Question: How do I anti-alias text properly? Here is the image ...normal text saved to a .png is jaggedy..even if you select anti-alias when creating it. I don't know how they create this smoothness

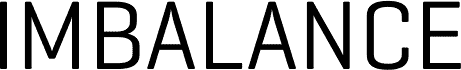
Answer: The "canonical" form of anti-aliasing is done by rasterizing at higher resolution than your target (e.g., at double the resolution in each dimension).
You then (in a virtual sense) overlay a grid on that at the target resolution. You count up the number of cells that have been filled, and pick your color based on that -- if all the cells are filled, you use the background color. If you none of the cells is filled, you use the background color. The crucial part: if some of the cells are filled, you pick a color in between the two, based on what percentage of those cells are filled. e.g., at 2x in each direction, with a black foreground and white background, you could pick black (all cells filled), white (no cells filled) or any of three intermediate shades of grey (1, 2, or 3 cells filled).
Those intermediate levels of grey (or whatever color then end up being, based on the foreground and background colors) are perceived as filling in the "jagged" edges. For example, a pixel that's 75% of the way from white to black will be perceived almost like a smaller pixel that's entirely black.
There are, of course, other anti-aliasing methods, mostly aiming to reduce the computational overhead of rasterizing at higher resolution. They're highly relevant for things like animation, but for producing a PNG file, this method is relatively simple and probably plenty fast.